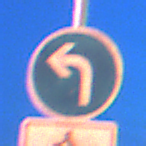
Verkehrszeichen: VorgeschriebeneFahrtrichtungLinks
Zusatzzeichen unten: EinspurigeFahrzeugeFrei3
Umgebung: Outdoor, Urban
Tageszeit: Night
Wetter: PartlyCloudy
Licht: Artificial
Jahreszeit: NotSpecified
Kontrast: HighContrast